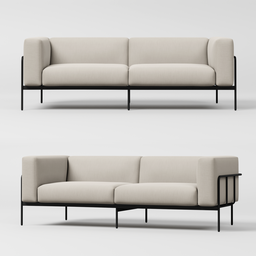
Label: furniture